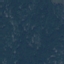
Land use / land cover: Forest